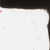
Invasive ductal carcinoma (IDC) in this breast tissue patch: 0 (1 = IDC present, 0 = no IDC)